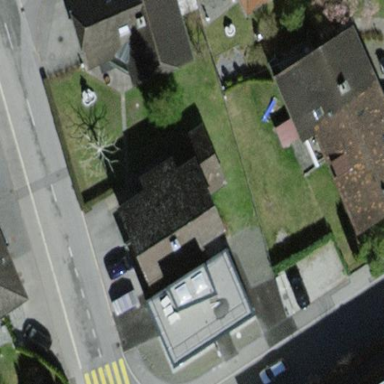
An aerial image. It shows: Semidetached house.